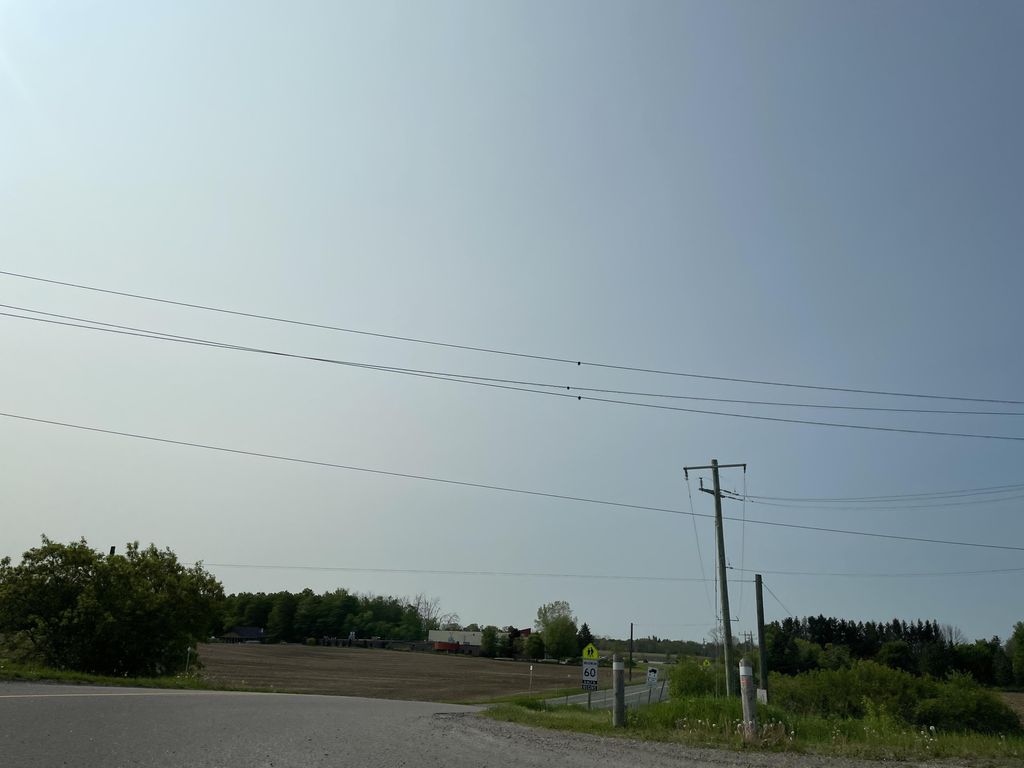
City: kitchener-waterloo